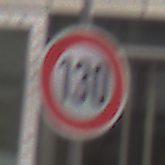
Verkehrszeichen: Geschwindigkeit130
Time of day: Midday
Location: Outdoor (Urban)
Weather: Overcast
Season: NotSpecified
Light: Natural